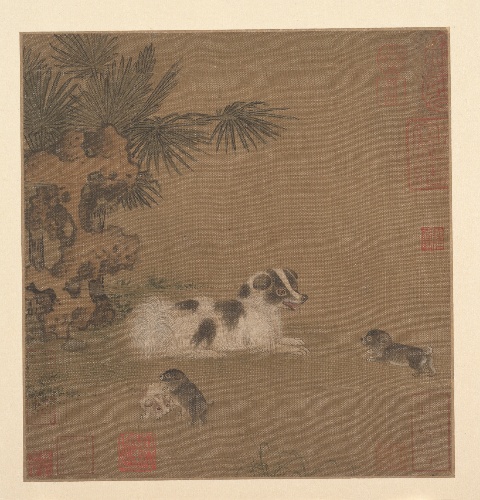
Title: 明  佚名  犬戲圖  冊頁|Puppies Playing beside a Palm Tree and Garden Rock
Artist: Unidentified artist
Date: 15th century
Object type: Album leaf
Classification: Paintings
Medium: Album leaf; ink and color on silk
Culture: China
Period: Ming dynasty (1368–1644)
Dimensions: Image: 8 15/16 x 8 1/2 in. (22.7 x 21.6 cm)
Department: Asian Art
Credit line: Edward Elliott Family Collection, Purchase, The Dillon Fund Gift, 1981
Accession year: 1981
Repository: Metropolitan Museum of Art, New York, NY
Tags: Dogs